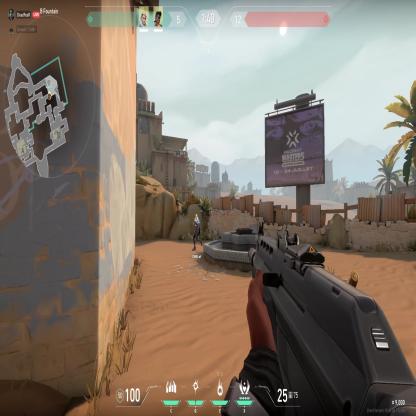
Label: teammate